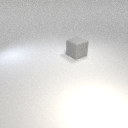
large gray rubber cube